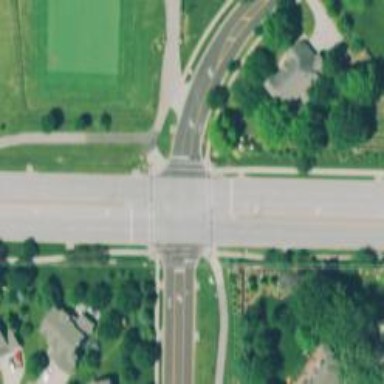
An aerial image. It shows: Solid stop line on the road.